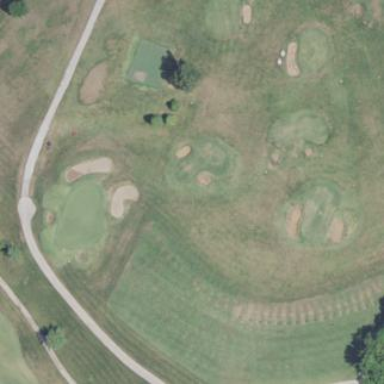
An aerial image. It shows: Grassy area designated as golf tee.